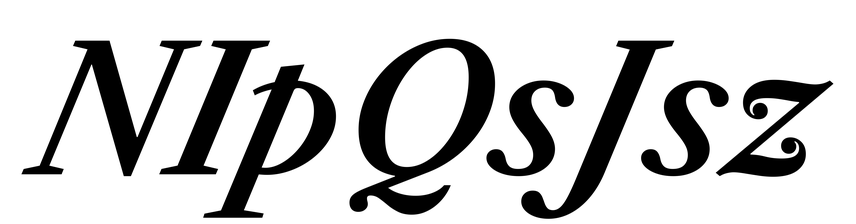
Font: LibreCaslonText-Italic_SemiBold_Italic